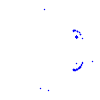
Particle: kaon